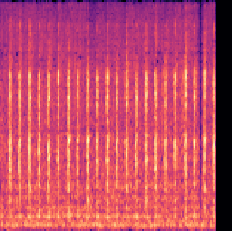
Sound class: Clock tick